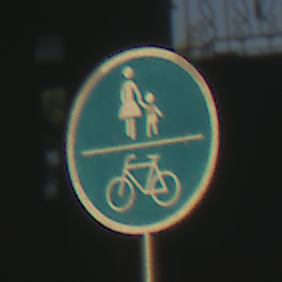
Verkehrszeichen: GemeinsamerGehUndRadweg
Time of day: SunriseSunset
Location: Outdoor (Suburban)
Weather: Clear
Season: NotSpecified
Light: Natural